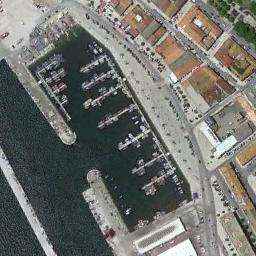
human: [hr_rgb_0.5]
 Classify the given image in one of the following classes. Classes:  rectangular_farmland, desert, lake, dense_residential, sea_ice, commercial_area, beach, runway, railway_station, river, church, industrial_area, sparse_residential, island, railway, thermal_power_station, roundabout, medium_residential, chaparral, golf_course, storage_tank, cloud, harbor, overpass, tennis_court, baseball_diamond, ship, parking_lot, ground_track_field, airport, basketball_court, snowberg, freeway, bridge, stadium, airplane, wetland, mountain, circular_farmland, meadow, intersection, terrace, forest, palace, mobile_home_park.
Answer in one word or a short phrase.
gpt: harbor